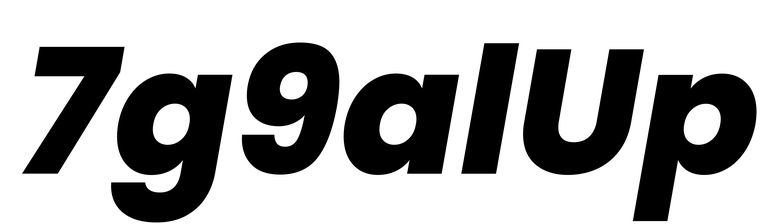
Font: Poppins-ExtraBoldItalic